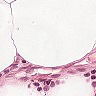
Metastatic tissue present: no